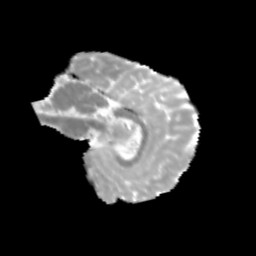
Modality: MD
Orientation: sagittal
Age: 11
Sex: female
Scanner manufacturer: siemens
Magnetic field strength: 3 T
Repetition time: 3.8 s
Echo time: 0.07 s